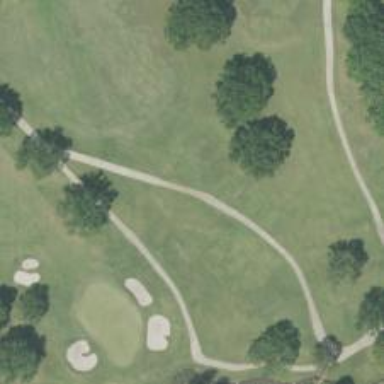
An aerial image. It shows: Footway that serves as golf path.